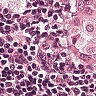
Metastatic tissue present: yes